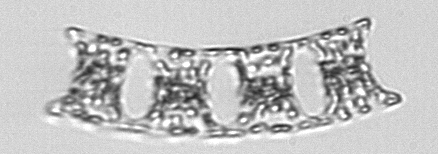
Label: Eucampia